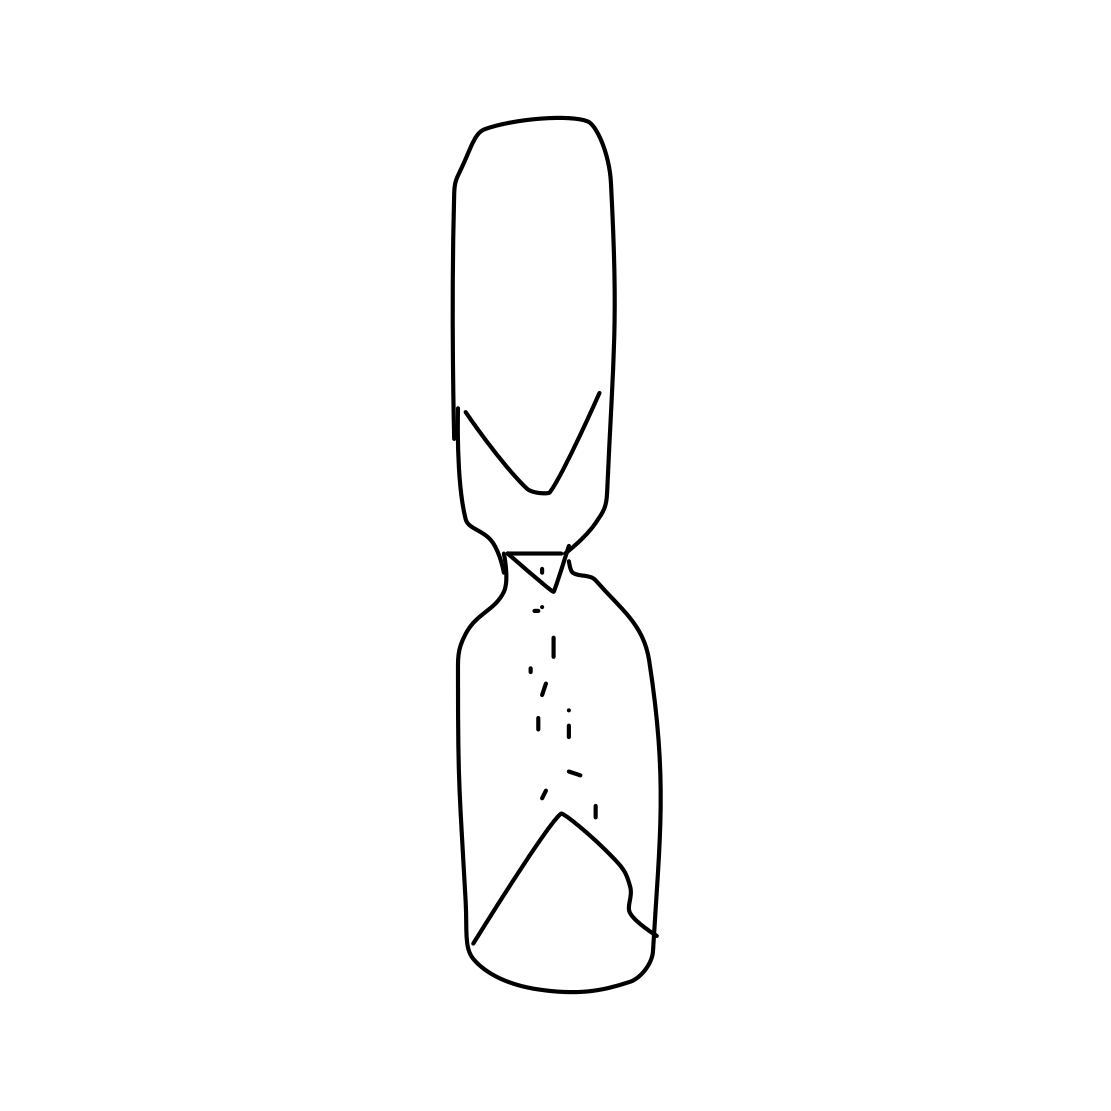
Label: hourglass